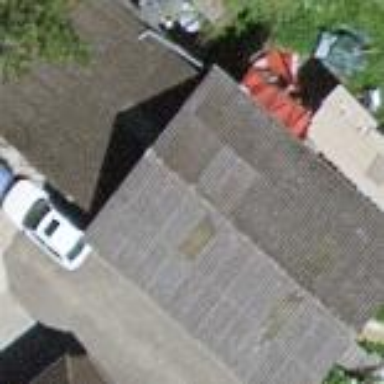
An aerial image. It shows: Shed.